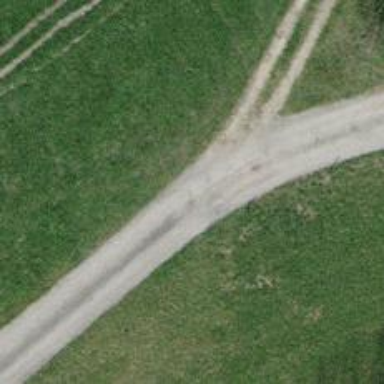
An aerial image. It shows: Unpaved track road.